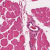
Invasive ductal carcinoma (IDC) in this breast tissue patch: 0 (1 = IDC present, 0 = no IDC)